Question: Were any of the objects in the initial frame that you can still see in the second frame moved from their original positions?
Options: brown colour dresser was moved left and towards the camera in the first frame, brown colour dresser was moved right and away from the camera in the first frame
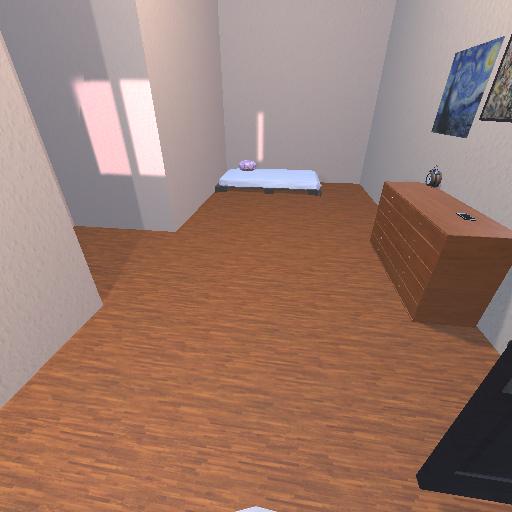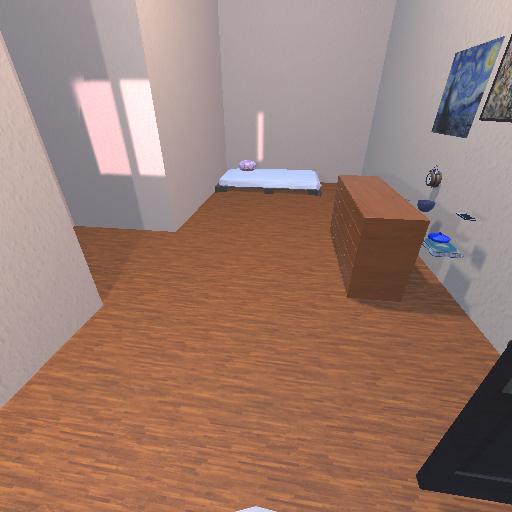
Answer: brown colour dresser was moved left and towards the camera in the first frame